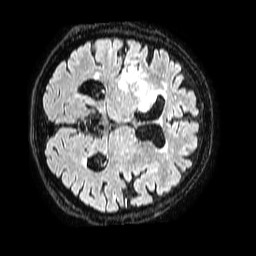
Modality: FLAIR
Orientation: axial
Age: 86
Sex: female
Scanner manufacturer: philips
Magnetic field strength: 1.5 T
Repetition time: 4.8 s
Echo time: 0.3 s